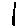
Label: line